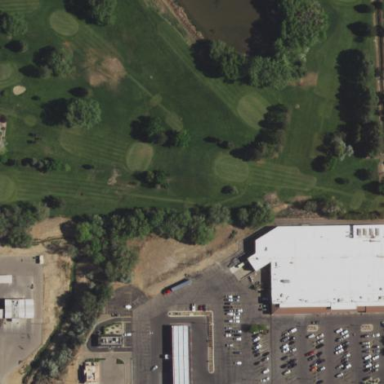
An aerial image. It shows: Golf course surrounded by greenery.